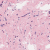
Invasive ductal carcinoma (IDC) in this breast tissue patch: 0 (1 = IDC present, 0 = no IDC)